Interaction volume radius: 5 \u00c5
Interaction volume height: 20 \u00c5
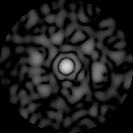
Disorder parameter: 0.8282